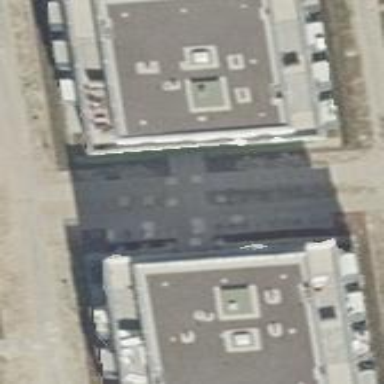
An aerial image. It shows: Apartment building with flat roof.